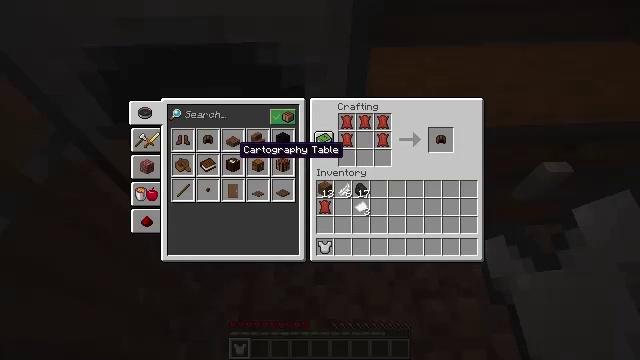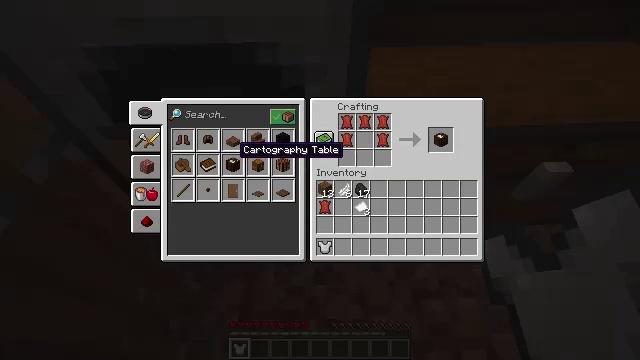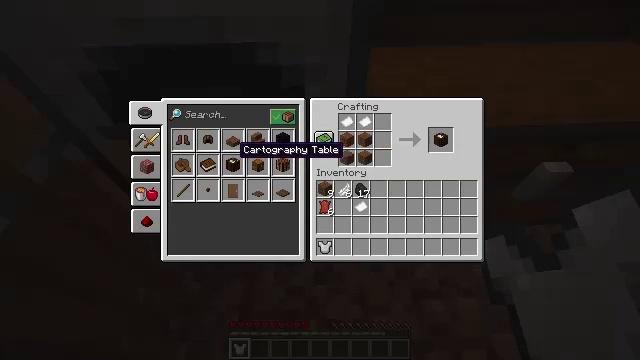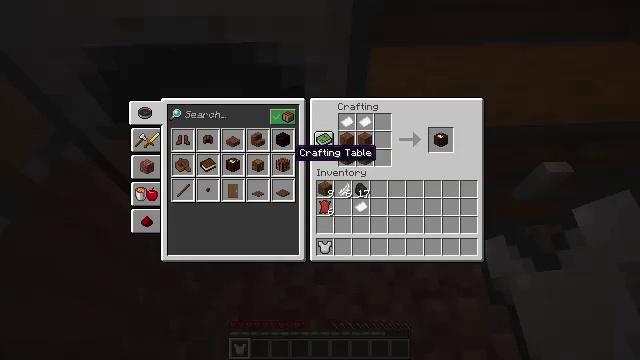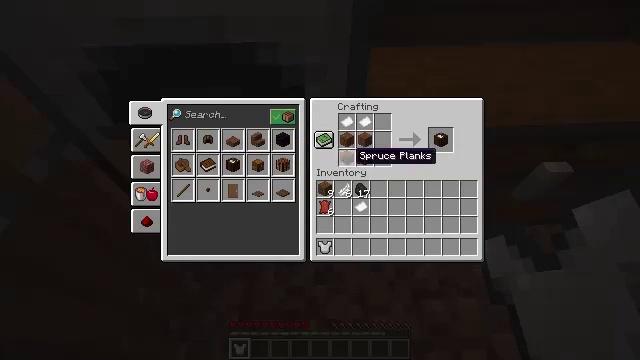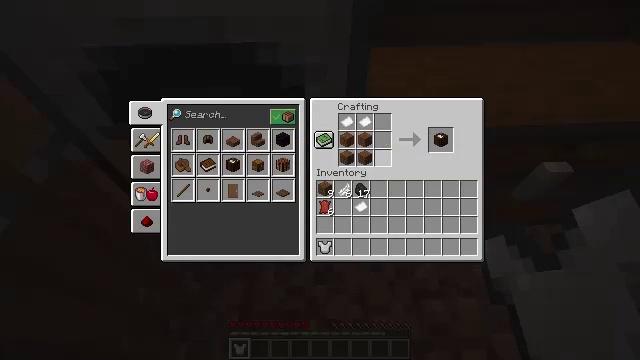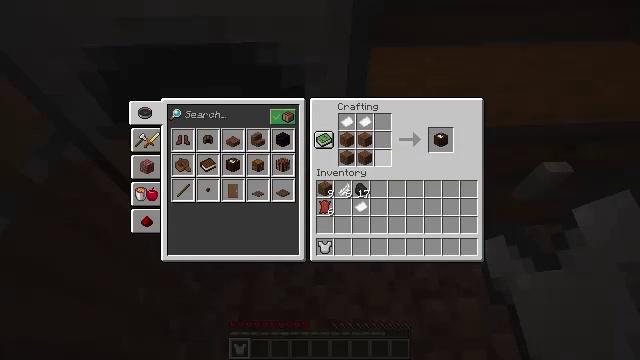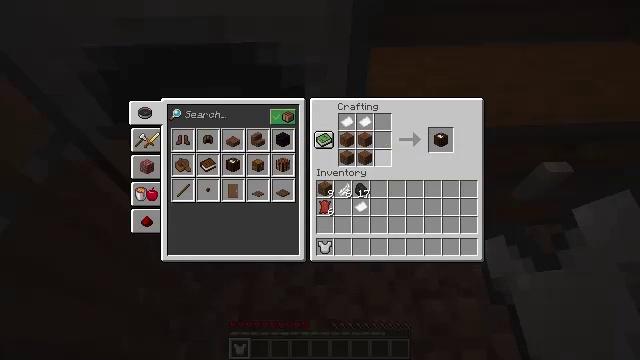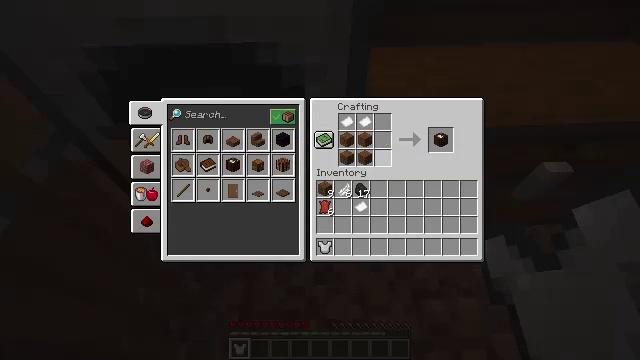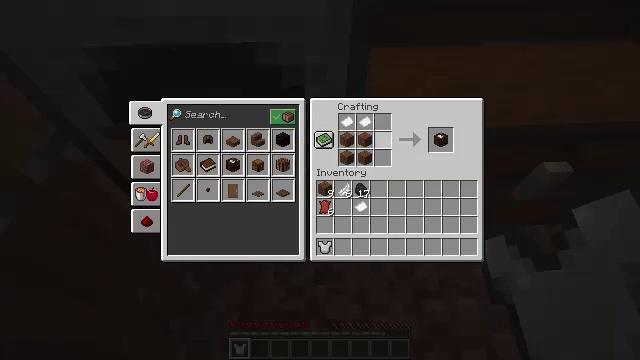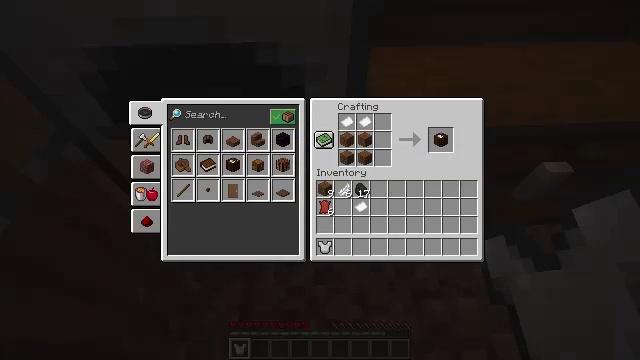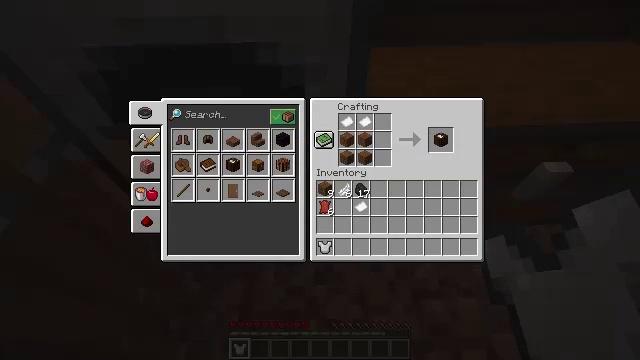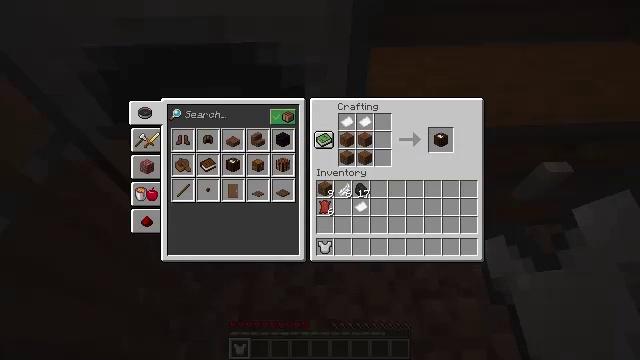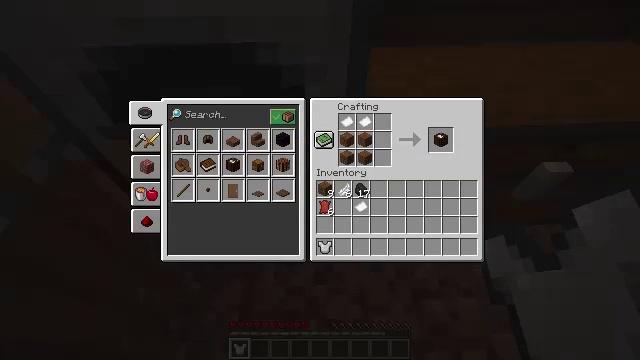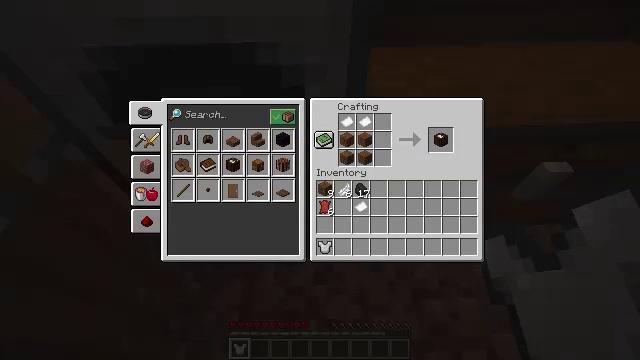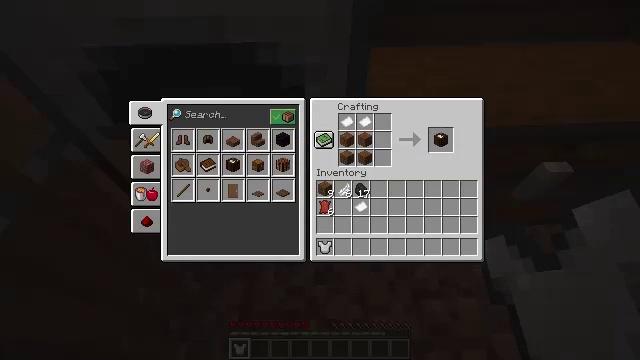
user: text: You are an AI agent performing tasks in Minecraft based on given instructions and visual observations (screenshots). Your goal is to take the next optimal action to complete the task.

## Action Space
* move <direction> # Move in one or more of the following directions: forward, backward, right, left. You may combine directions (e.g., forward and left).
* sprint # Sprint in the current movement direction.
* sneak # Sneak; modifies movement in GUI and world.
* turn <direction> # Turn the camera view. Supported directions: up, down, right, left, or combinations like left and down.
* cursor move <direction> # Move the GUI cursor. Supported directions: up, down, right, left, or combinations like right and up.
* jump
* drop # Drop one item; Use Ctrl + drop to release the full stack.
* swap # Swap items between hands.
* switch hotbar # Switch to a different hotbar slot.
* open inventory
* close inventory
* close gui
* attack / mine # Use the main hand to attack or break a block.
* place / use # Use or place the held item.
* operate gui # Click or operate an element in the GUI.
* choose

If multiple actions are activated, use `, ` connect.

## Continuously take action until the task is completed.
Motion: motion action
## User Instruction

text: Use the crafting grid to craft a leather helmet.
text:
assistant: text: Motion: no_op
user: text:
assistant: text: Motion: no_op
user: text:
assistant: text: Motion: cursor move right
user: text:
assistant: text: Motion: cursor move right
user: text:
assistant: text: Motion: cursor move right
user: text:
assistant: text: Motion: no_op
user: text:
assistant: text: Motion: no_op
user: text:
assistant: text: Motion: no_op
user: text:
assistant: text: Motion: cursor move right and up
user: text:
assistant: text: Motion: cursor move right
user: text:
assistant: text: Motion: no_op
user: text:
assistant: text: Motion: no_op
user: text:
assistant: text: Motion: cursor move right
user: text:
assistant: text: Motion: no_op
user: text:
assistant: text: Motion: cursor move right
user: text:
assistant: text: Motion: no_op
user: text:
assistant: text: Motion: no_op
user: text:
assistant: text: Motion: no_op
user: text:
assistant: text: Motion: no_op
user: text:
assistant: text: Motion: no_op
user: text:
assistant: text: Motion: no_op
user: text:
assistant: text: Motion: no_op
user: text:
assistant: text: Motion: no_op
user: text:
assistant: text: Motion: no_op
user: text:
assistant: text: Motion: no_op
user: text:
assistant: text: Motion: no_op
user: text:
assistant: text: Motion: no_op
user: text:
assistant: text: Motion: no_op
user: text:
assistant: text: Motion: no_op
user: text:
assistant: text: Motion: no_op